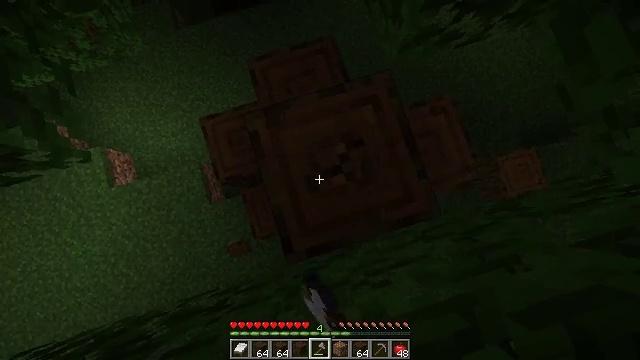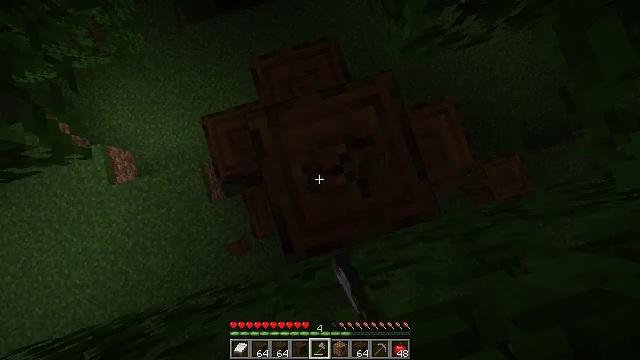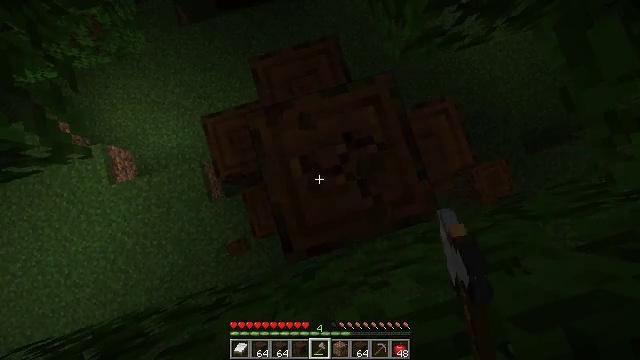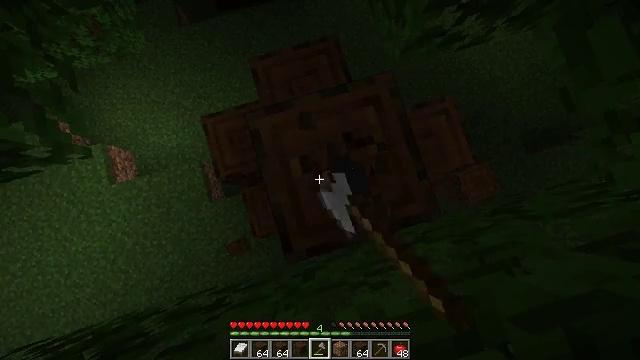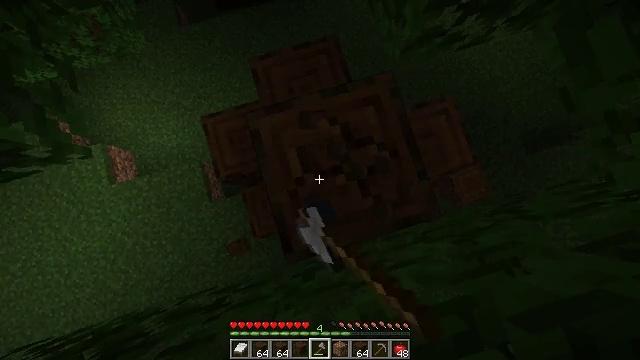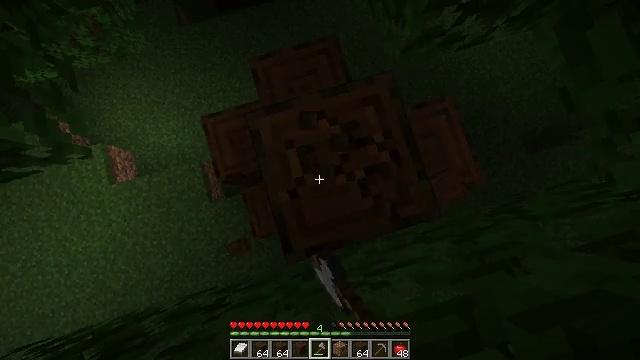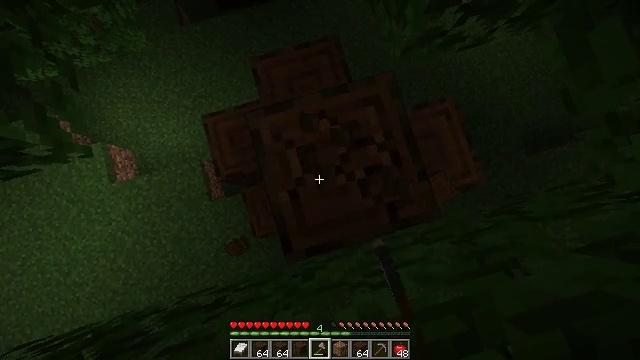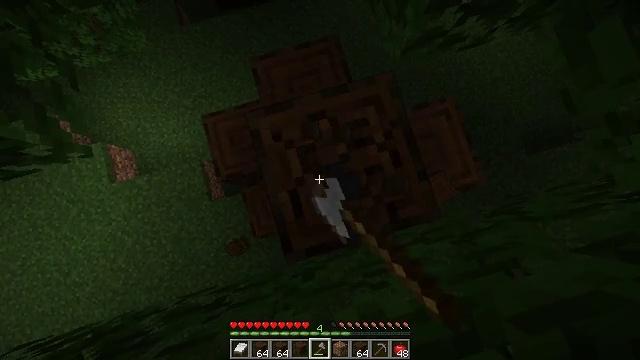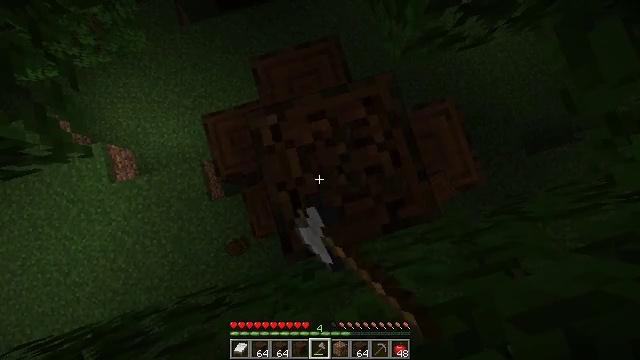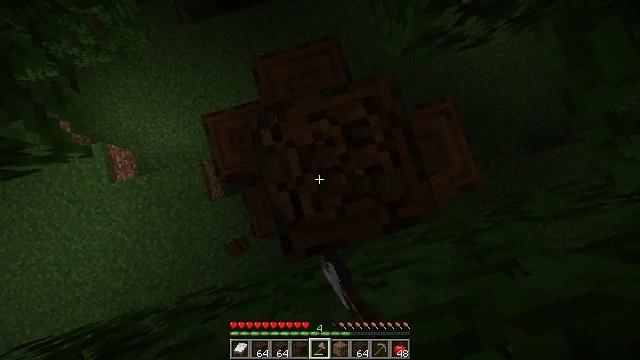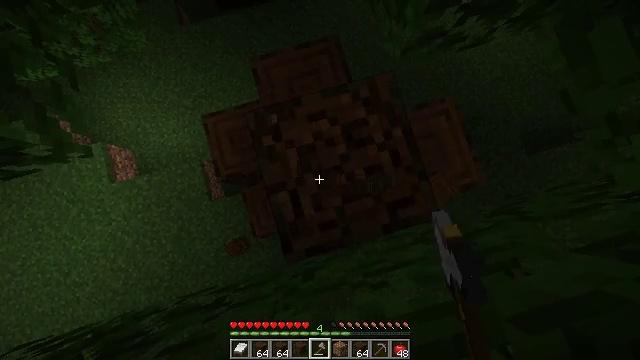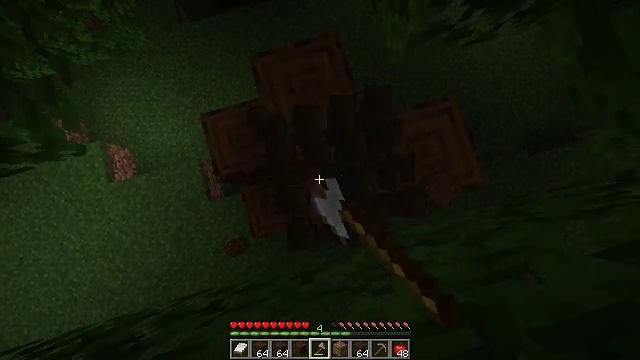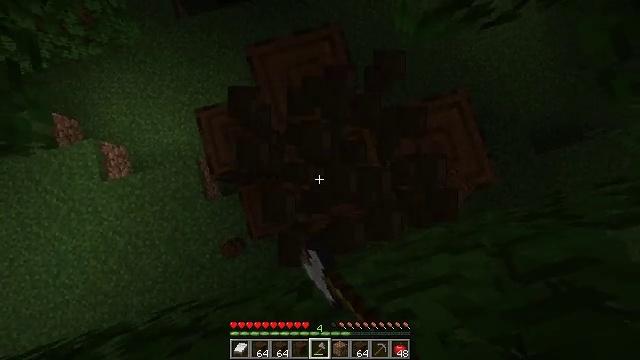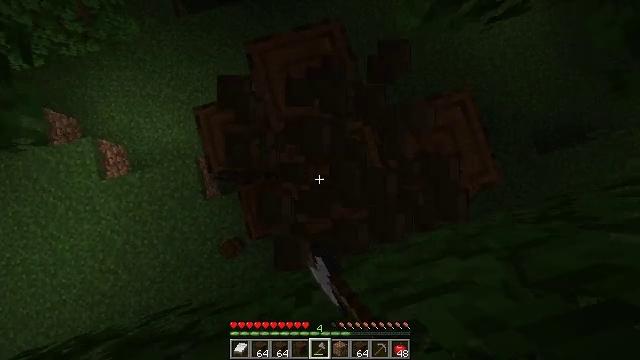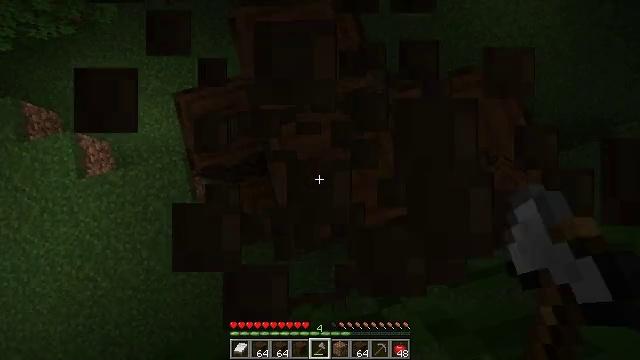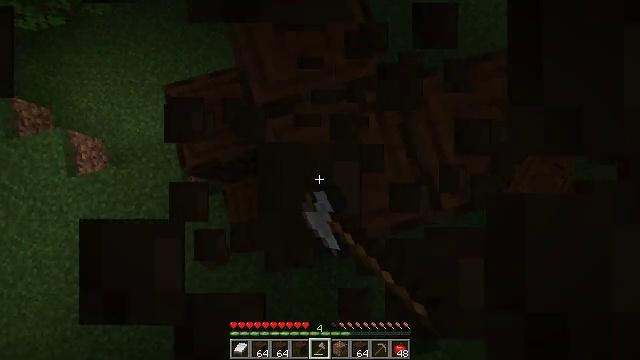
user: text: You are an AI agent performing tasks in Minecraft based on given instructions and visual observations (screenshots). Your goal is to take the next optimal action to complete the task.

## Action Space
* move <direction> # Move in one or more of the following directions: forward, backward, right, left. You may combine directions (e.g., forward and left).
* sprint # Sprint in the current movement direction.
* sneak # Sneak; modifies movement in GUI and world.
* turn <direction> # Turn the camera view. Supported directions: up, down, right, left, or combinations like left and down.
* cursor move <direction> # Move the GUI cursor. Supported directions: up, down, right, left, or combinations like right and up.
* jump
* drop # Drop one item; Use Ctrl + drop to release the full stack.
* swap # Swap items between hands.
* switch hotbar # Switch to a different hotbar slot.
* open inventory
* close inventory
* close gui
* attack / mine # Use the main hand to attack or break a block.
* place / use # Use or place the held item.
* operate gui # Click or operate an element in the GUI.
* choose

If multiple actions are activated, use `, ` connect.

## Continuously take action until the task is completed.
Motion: motion action
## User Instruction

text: Mine the dark oak log from a tree.
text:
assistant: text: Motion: attack / mine
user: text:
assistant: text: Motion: attack / mine
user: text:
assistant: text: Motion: attack / mine
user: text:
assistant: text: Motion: attack / mine
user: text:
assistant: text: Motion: attack / mine
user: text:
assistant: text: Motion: attack / mine
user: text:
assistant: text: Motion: attack / mine
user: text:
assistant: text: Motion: attack / mine
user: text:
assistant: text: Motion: attack / mine
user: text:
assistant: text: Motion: attack / mine
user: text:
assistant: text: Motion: attack / mine
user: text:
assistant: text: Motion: attack / mine
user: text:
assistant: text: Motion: attack / mine
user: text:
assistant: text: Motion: attack / mine
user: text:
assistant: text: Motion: attack / mine
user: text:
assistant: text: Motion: turn left and up, attack / mine
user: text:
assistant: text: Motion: turn right and up, attack / mine
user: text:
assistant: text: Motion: turn right and up, attack / mine
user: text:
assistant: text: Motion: turn right and up, attack / mine
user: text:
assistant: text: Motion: turn right and up, attack / mine
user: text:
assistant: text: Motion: attack / mine
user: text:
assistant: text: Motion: attack / mine
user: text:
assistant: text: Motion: attack / mine
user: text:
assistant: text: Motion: attack / mine
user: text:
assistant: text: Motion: attack / mine
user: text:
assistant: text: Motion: attack / mine
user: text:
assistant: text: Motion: attack / mine
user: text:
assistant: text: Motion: attack / mine
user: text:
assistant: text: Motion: attack / mine
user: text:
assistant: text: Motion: attack / mine